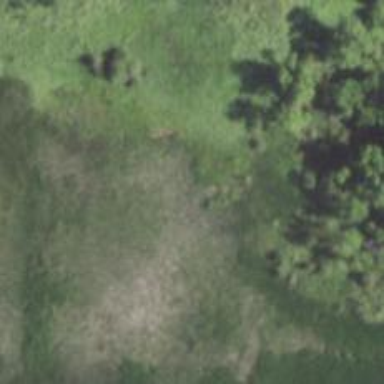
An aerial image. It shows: Marsh wetland.